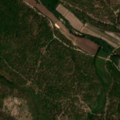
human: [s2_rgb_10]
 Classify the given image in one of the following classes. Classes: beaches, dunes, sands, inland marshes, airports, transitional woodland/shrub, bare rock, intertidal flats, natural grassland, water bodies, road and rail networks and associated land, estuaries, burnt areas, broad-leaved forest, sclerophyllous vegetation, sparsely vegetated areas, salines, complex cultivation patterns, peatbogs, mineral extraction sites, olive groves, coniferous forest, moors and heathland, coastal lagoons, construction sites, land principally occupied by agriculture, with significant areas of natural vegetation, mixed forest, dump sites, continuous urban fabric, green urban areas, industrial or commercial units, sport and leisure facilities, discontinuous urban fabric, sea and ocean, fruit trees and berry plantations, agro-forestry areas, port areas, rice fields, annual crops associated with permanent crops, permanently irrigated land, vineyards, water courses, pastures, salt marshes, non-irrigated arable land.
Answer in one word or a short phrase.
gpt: continuous urban fabric